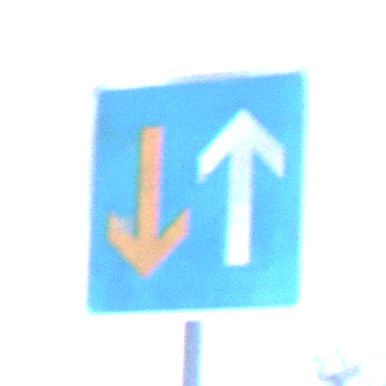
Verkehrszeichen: VorrangVorGegenverkehr
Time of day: Midday
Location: Outdoor (Nature)
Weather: Overcast
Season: Winter
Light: Natural